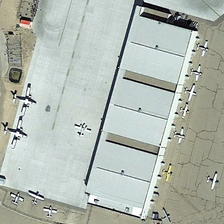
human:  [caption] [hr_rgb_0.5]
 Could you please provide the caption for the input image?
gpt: many cars are parked around the airport .

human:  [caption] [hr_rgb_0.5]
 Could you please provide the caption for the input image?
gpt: there are many planes in the airport .

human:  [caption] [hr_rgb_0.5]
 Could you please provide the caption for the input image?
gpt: many cars are parked around the airport .

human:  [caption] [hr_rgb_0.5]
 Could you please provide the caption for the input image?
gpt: there are many planes in the airport .

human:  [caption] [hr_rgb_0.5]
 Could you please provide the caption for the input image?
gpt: there are many planes in the airport .